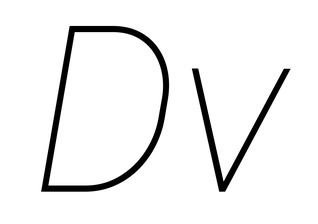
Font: Roboto-Italic_Thin_Italic